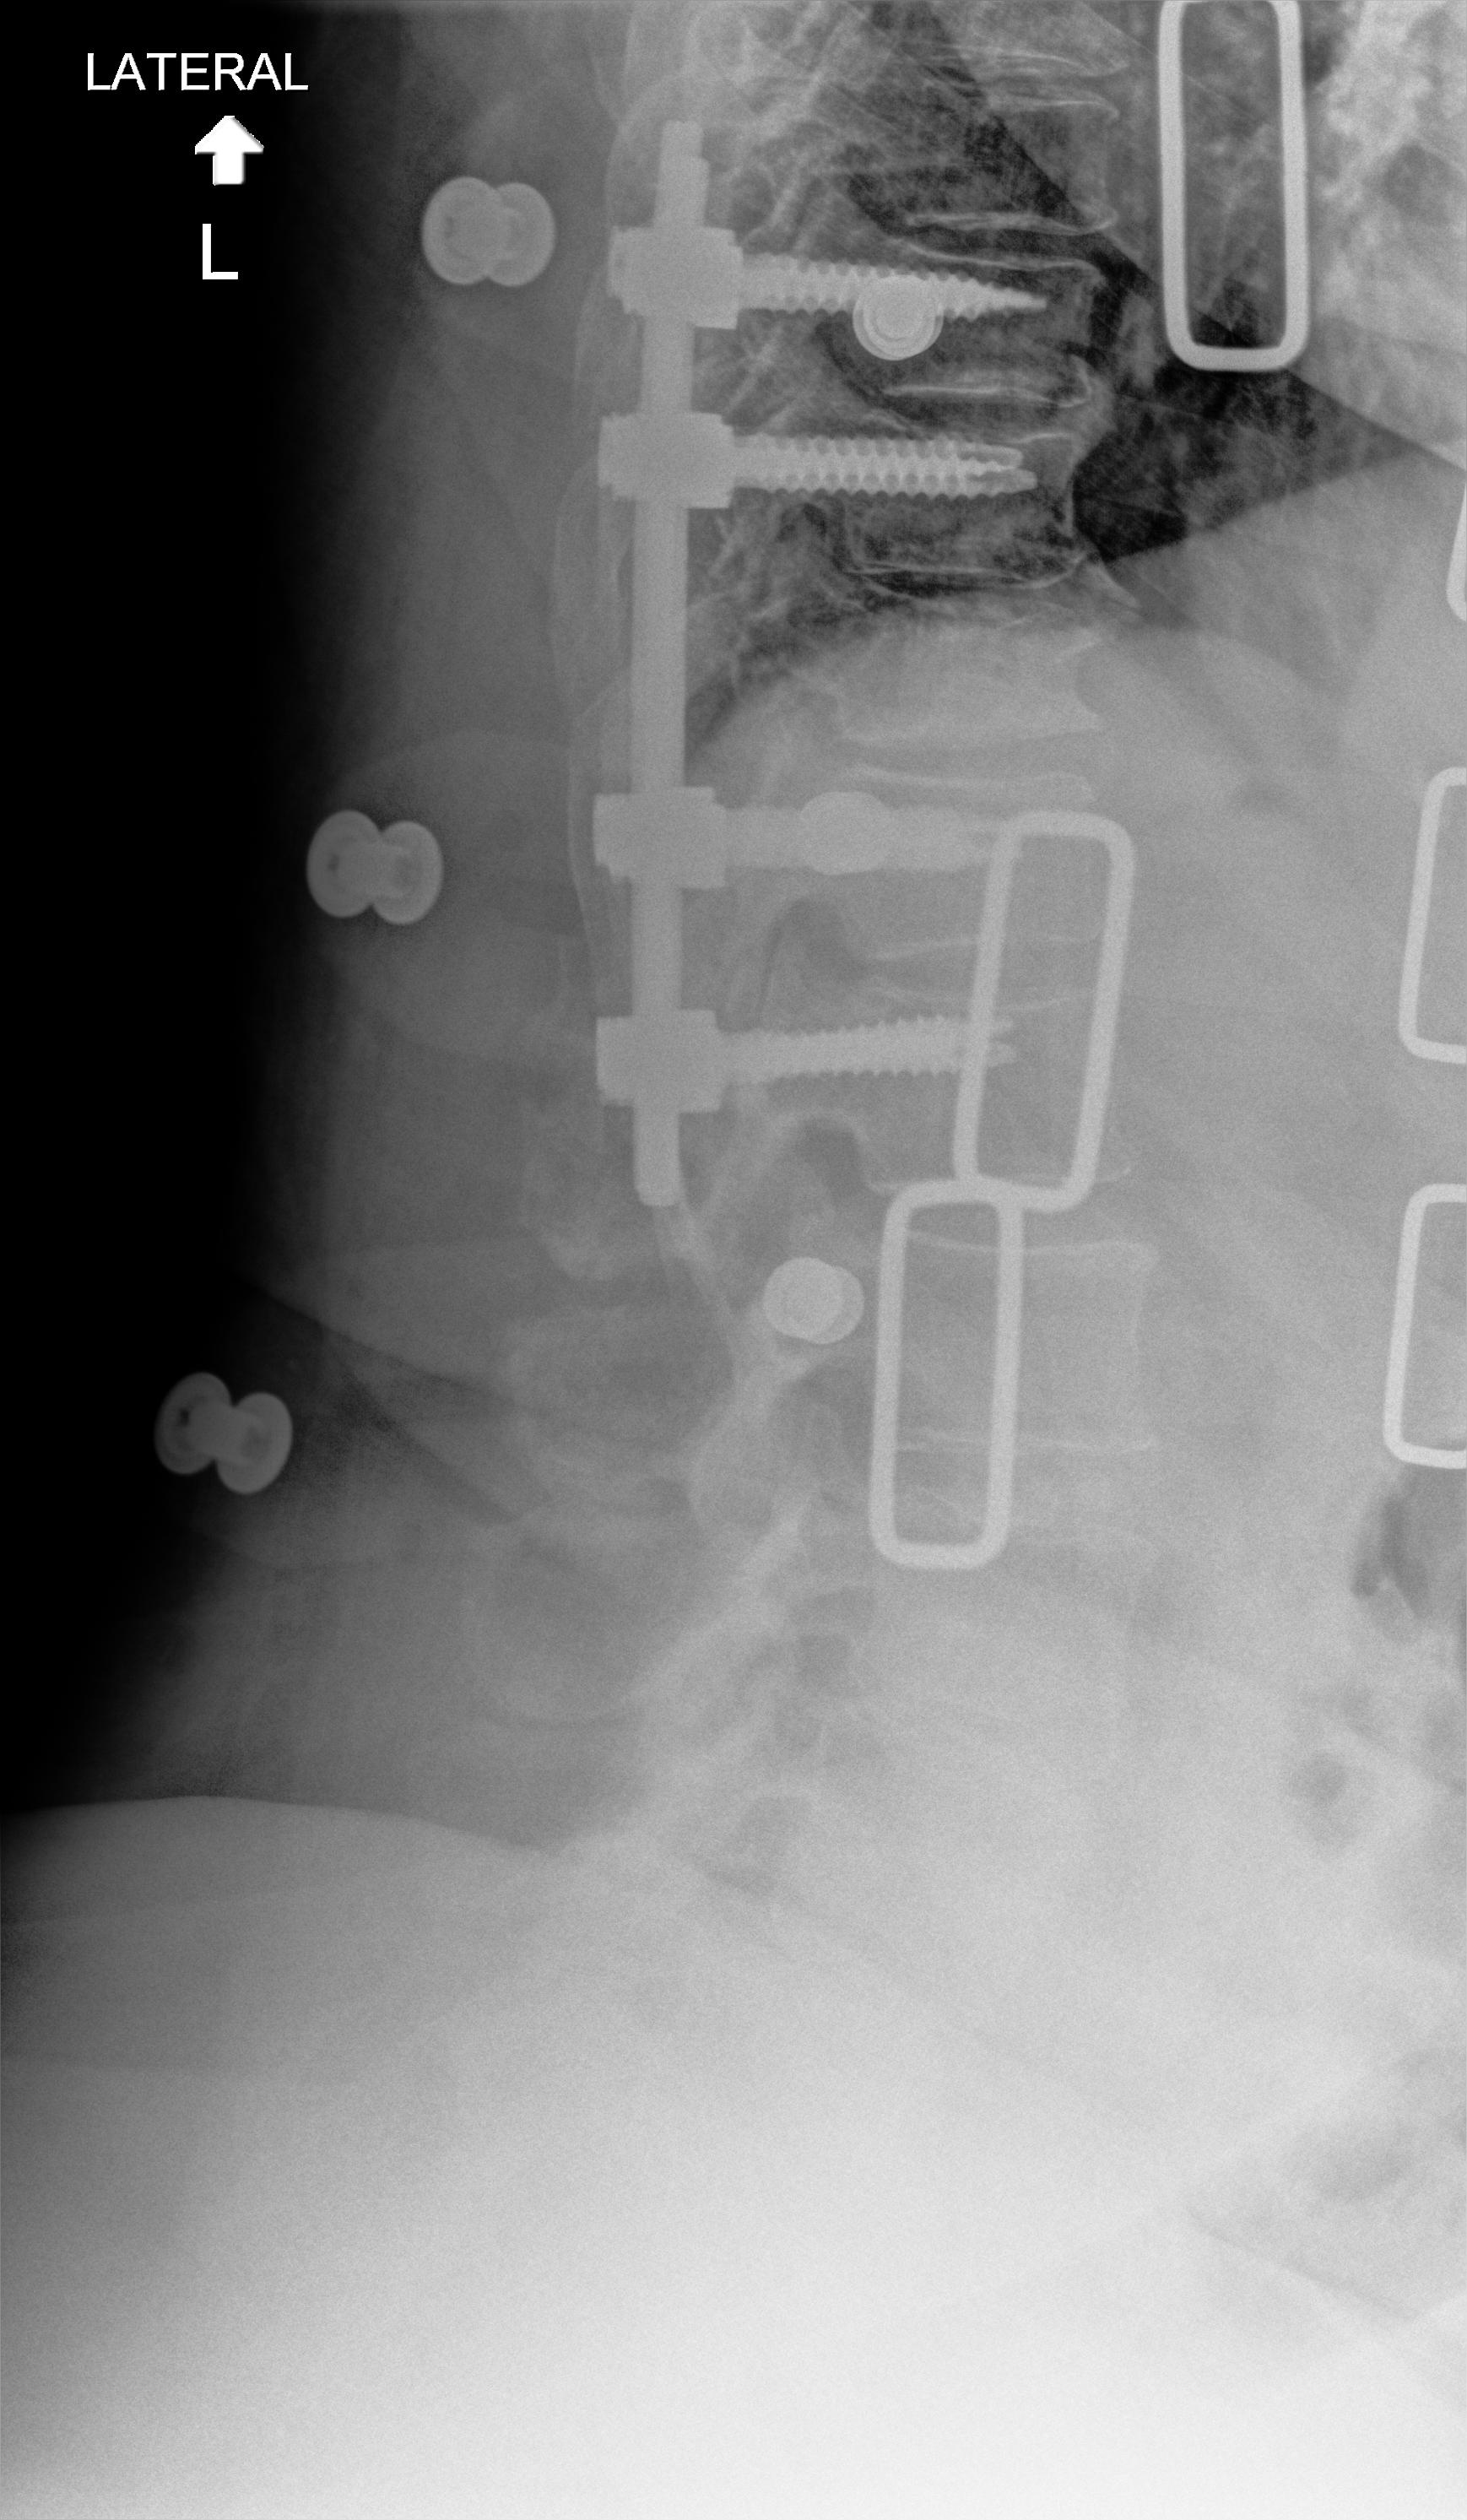
View: LATERAL
Implant manufacturer: orthofix firebird